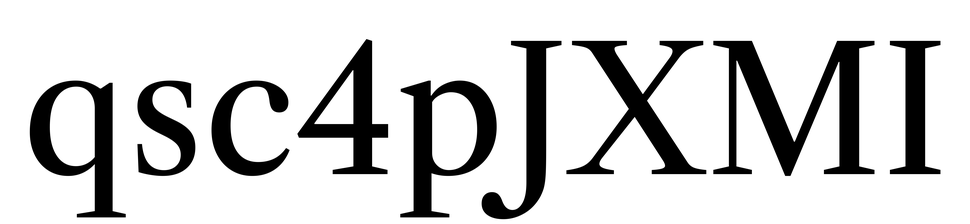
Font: LibreCaslonText_Regular